Aerial crown-view tile of a tropical tree (Barro Colorado Island, Panama), acquired 20241112:
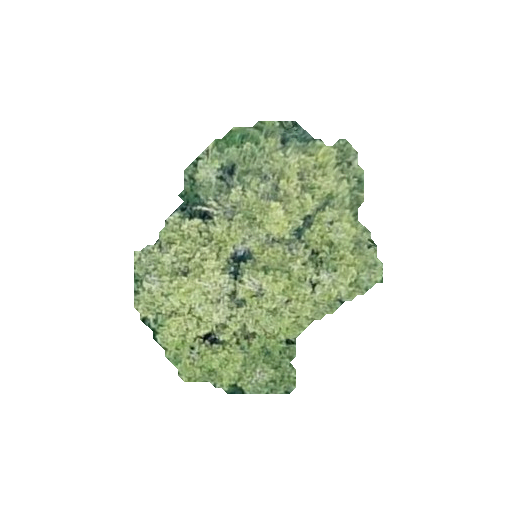
Species: Sloanea terniflora
GBIF accepted scientific name: Sloanea terniflora
Crown area: 71.39 m²